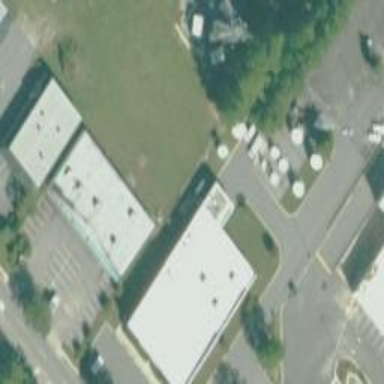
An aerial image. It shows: Office building.